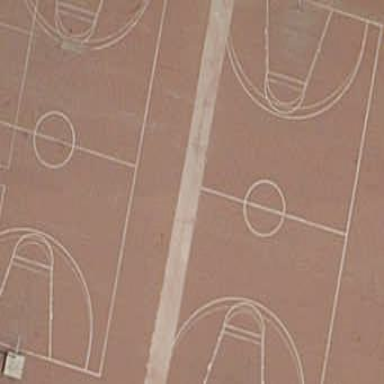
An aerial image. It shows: Basketball court located in leisure land pitch.